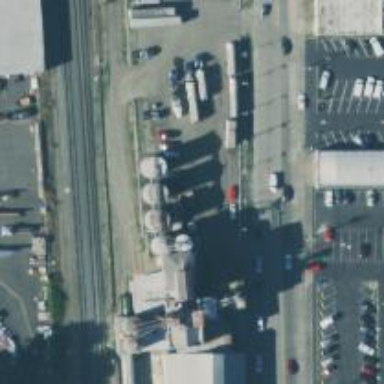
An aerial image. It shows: Silo.